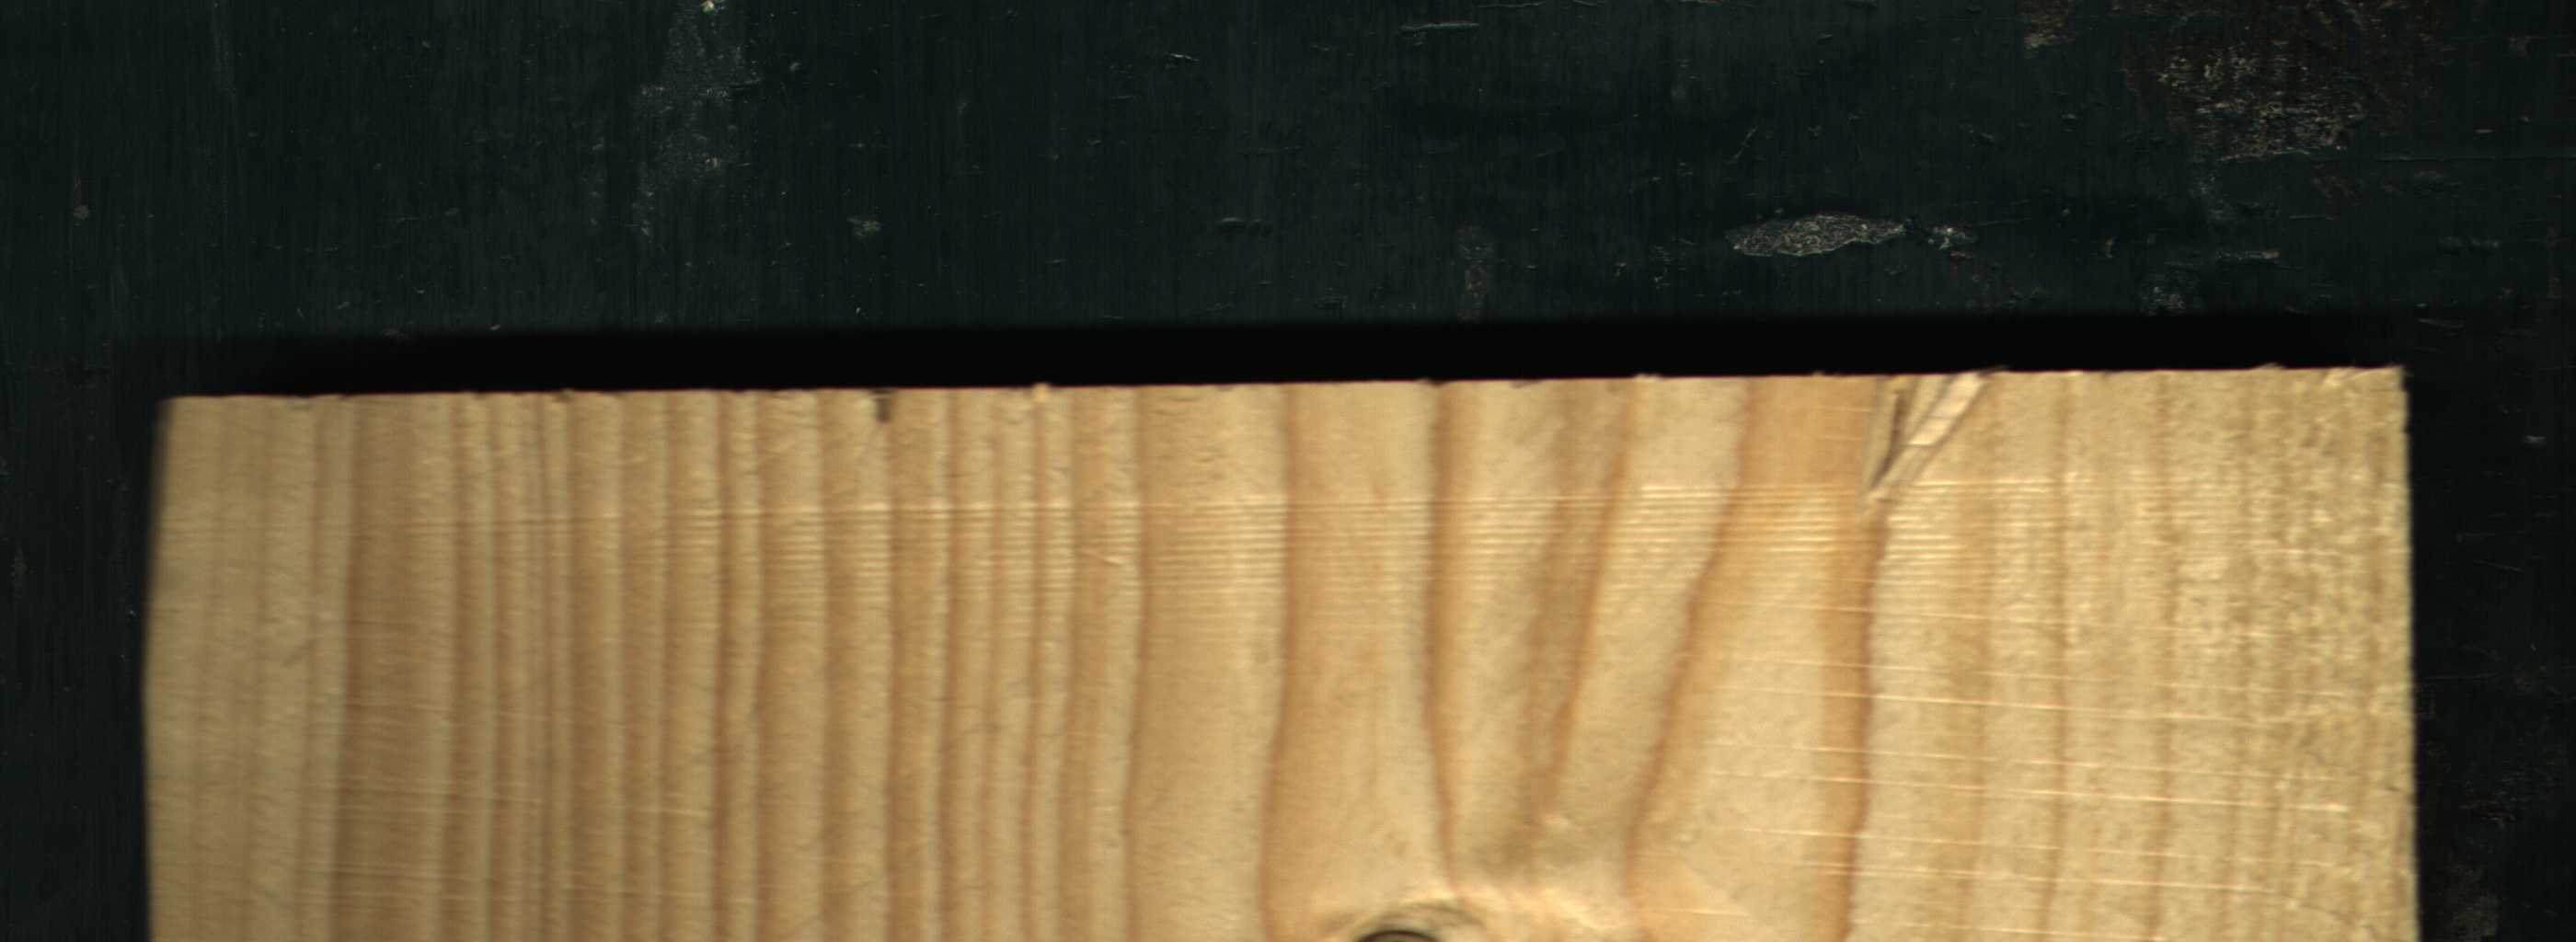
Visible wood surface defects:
Dead_Knot